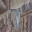
Label: 7